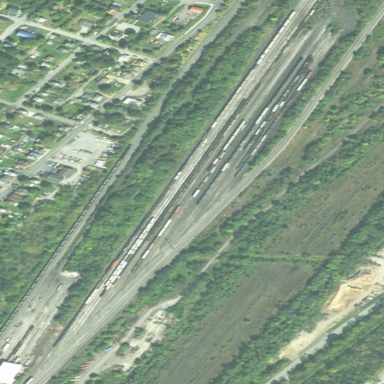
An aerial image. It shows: Railway area.